Question: I am trying to delete records from grid on checkbox selection. But It's not deleting records. Where I am going wrong. Someone please help me to find it out.
Here is my code-
'''
<asp:Button ID="btnAdd" runat="server" Text="Add" onclick="btnAdd_Click" BackColor="#999966" />
<asp:Button ID="btnDelete" runat="server" Text="Delete" onclick="btnDelete_Click" BackColor="#999966" />
<asp:GridView ID="GridView1" runat="server" AutoGenerateColumns="False" DataKeyNames="Name"
DataSourceID="SqlDataSource1"
style="padding: 0px; margin: 0px; border: thin solid #FF9933; width: 500px;"
CellPadding="0" EmptyDataText="No records found" ForeColor="#333333"
GridLines="None">
<AlternatingRowStyle BackColor="White" ForeColor="#284775" />
<HeaderStyle BackColor="Moccasin" Width="500px" Font-Bold="True"
ForeColor="Black" />
<RowStyle BackColor="#F7F6F3" ForeColor="#333333" />
<SelectedRowStyle BackColor="#E2DED6" Font-Bold="True" ForeColor="#333333" />
<SortedAscendingCellStyle BackColor="#E9E7E2" />
<SortedAscendingHeaderStyle BackColor="#506C8C" />
<SortedDescendingCellStyle BackColor="#FFFDF8" />
<SortedDescendingHeaderStyle BackColor="#6F8DAE" />
<Columns>
<asp:TemplateField>
<HeaderTemplate>
<asp:CheckBox ID="cbSelectAll" runat="server" onclick="javascript:SelectAllCheckboxes1(this);" />
</HeaderTemplate>
<ItemTemplate>
<asp:CheckBox ID="chk" runat="server" />
</ItemTemplate>
</asp:TemplateField>
<asp:BoundField DataField="Name" HeaderText="Name" SortExpression="Name" />
</Columns>
</asp:GridView>
</div>
<asp:SqlDataSource ID="SqlDataSource1" runat="server"
ConnectionString="<%$ ConnectionStrings:HRMSConnectionString %>"
SelectCommand="SELECT [Name] FROM [Languages]">
</asp:SqlDataSource>
'''
'''
string strcon = ConfigurationManager.ConnectionStrings["Dbconnection"].ConnectionString;
SqlCommand command;
protected void Page_Load(object sender, EventArgs e)
{
tblAdd.Visible = false;
Label1.Visible = false;
GridView1.DataBind();
if (!Page.IsPostBack)
{
fillLanguageGrid();
}
}
public void fillLanguageGrid()
{
GridView1.DataSourceID = "SqlDataSource1";
GridView1.DataBind();
GridView1.Visible = true;
}
protected void btnDelete_Click(object sender, EventArgs e)
{
foreach (GridViewRow gvrow in GridView1.Rows)
{
CheckBox chkdelete = (CheckBox)gvrow.FindControl("chk");
if (chkdelete.Checked)
{
string name= Convert.ToString(GridView1.DataKeys[gvrow.RowIndex].Values["Name"].ToString());
deleteRecordByName(name);
}
}
fillLanguageGrid();
}
public void deleteRecordByName(string Name)
{
using (SqlConnection sqlConnection = new SqlConnection(strcon))
using (SqlCommand cmd = new SqlCommand("[dbo].[hrm_Langauges]", sqlConnection))
{
// define this to be a stored procedure
cmd.CommandType = CommandType.StoredProcedure;
command.Parameters.Add(new SqlParameter("@status", SqlDbType.VarChar, 50));
// define the parameter and set its value
cmd.Parameters.Add(new SqlParameter("@Name", SqlDbType.VarChar)).Value = Name;
//open connection, execute DELETE query, close connection
sqlConnection.Open();
command.Parameters["@status"].Value = "Delete";
cmd.ExecuteNonQuery();
sqlConnection.Dispose();
}
'''
'''
ALTER PROCEDURE [dbo].[hrm_Langauges]
(
@Name varchar(120),
@CreatedOn datetime,
@UpdatedOn datetime=0,
@CreatedBy bigint=0,
@UpdatedBy bigint=0,
@IsDeleted bit=0,
@status as varchar(50) = ''
)
AS
BEGIN
BEGIN TRANSACTION
DECLARE @ID int;
SELECT @ID = coalesce((select max(ID) + 1 from Languages), 1)
COMMIT
if(@status = 'Display')
BEGIN
SELECT * FROM [dbo].[Languages];
END
else if(@status = 'Add')
BEGIN
IF EXISTS(SELECT Name FROM [dbo].[Languages] WHERE Name = @Name)
Begin
Return 0
End
Else
INSERT INTO <URL>
END
else if(@status = 'Update')
BEGIN
UPDATE [dbo].[Languages] Set Name=@Name,UpdatedOn=@UpdatedOn WHERE ID=@ID
END
else if(@status = 'Delete')
BEGIN
DELETE FROM [dbo].[Languages] WHERE NAME=@NAME
END
END
'''

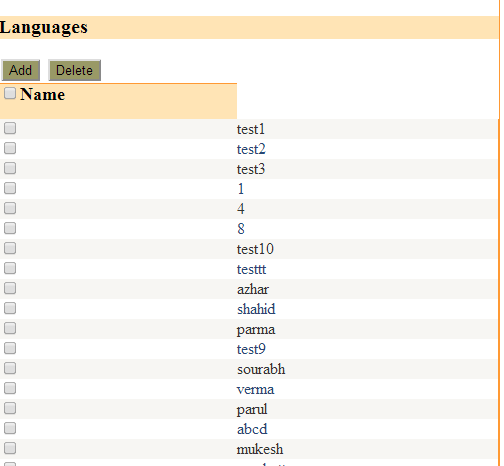
Answer: In ASP.NET, when you raise an event on a server side control, the Page_Load event is always executed before the code in the control event.
In your case, your user checks the checkboxes, then presses the Delete button. This raises the Page_Load event followed by the btnDelete_Click event. The Page_Load event reloads the checkboxes effectively destroying the selection of checkboxes checked by the user, then the button event code is called. But at this point the selected checkboxes are the unchecked, so your code runs correctly, but doesn't change anything.
Change the Page_Load event adding